Field crop: tomato
Growth stage: 1
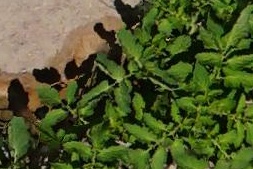
Species: tomato